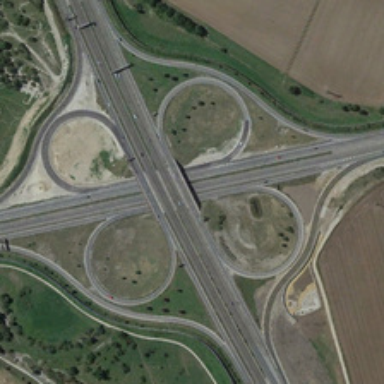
Some green trees are around a viaduct with four circles .